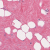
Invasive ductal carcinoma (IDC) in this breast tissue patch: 0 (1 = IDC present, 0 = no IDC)